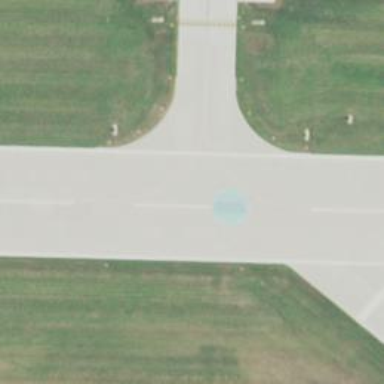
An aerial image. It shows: Image of taxiway at airport.